Question: I have a problem. You see, I've created this simple chat server. On the client side, since its a chat server, I'm continuously asking the user for input. The thing is, my input prompt is ">", and if you see in the picture below, it gets meshed with all the messages being printed (in this case behind the message sent by the client) My question is, can I make it so that the prompt ">" is always at the bottom/new line of the terminal?

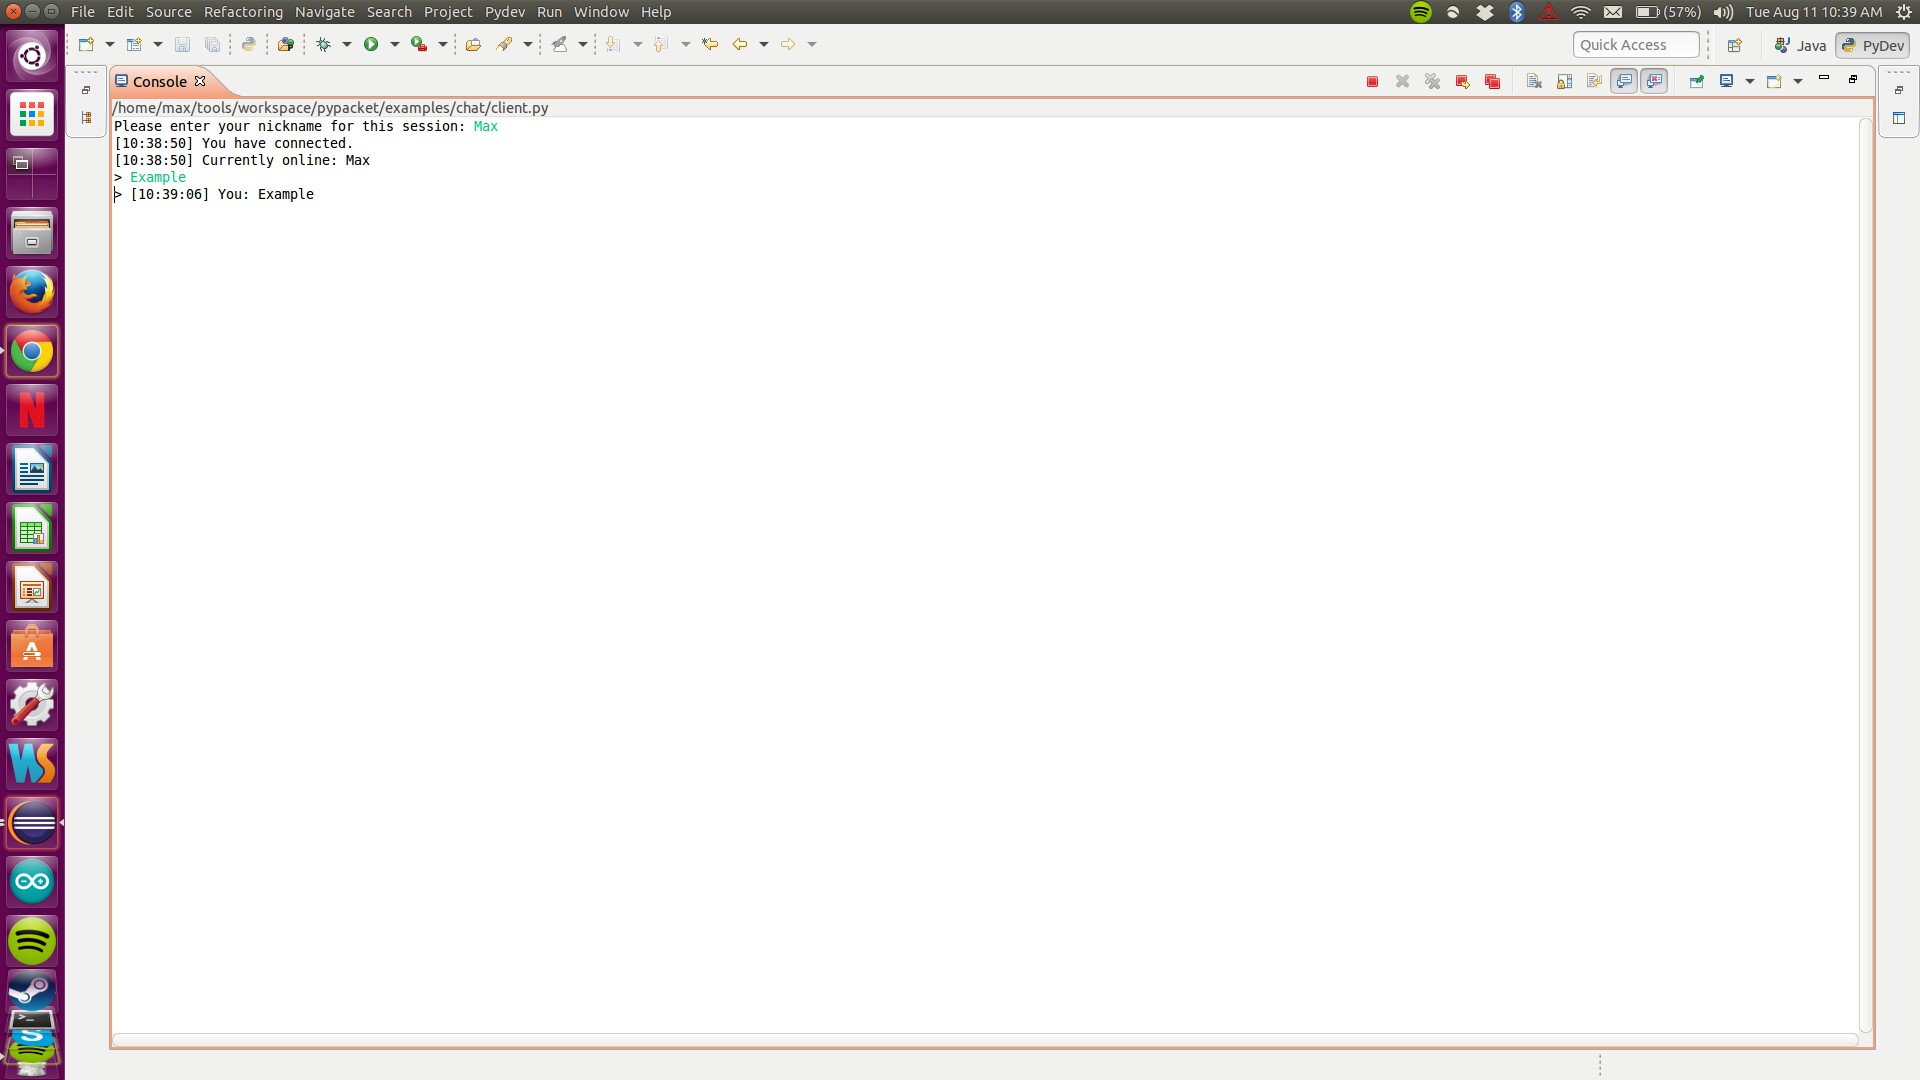
Answer: There are several options:
- <URL>
I'd personally go with the last option.